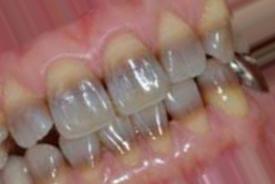
Condition: Tooth Discoloration